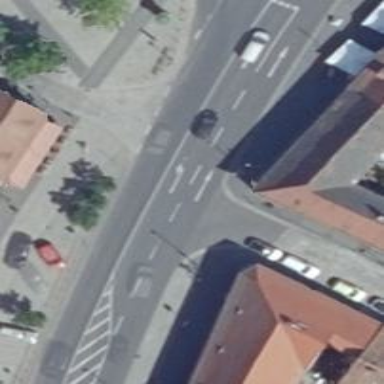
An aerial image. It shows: Primary road with asphalt surface.